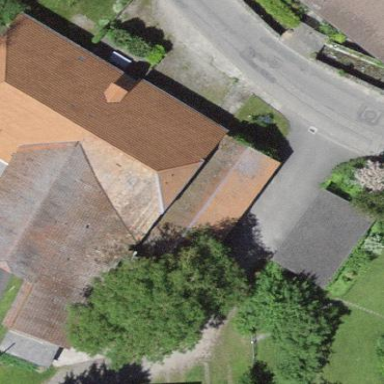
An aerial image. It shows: Barn.